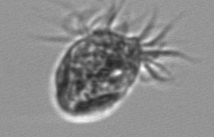
Label: Strombidium_morphotype1